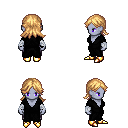
a pixel art fantasy rpg character, female body template, dark elf, purple skin, gray robe, metal pants, light blonde loose hair, white cloth bandages, gold boots, four views (front, back, left, right), 2x2 character sprite sheet, small pixel art, hard edges, no anti-aliasing